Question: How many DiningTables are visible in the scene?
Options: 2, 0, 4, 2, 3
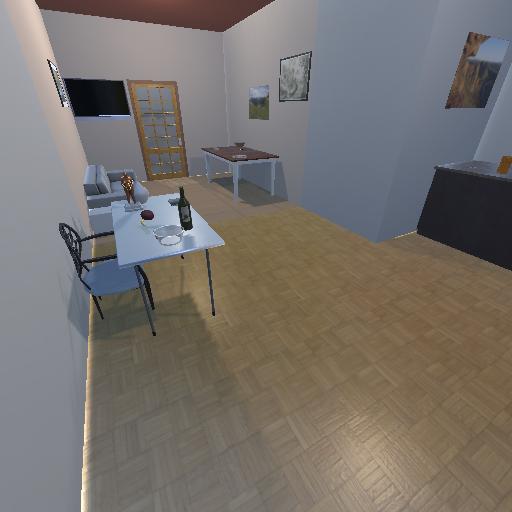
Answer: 2